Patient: sex F, age 31
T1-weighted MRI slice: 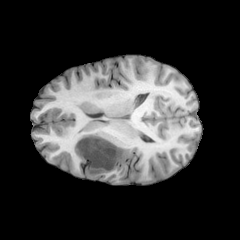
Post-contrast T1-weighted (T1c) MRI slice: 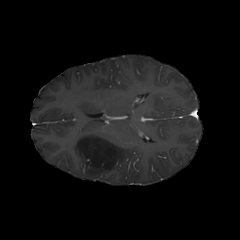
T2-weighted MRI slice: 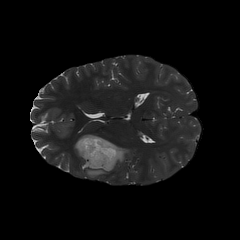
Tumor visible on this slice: yes
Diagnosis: Astrocytoma, IDH-mutant
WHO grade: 2